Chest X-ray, PA view. Patient: 59 years old, sex F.
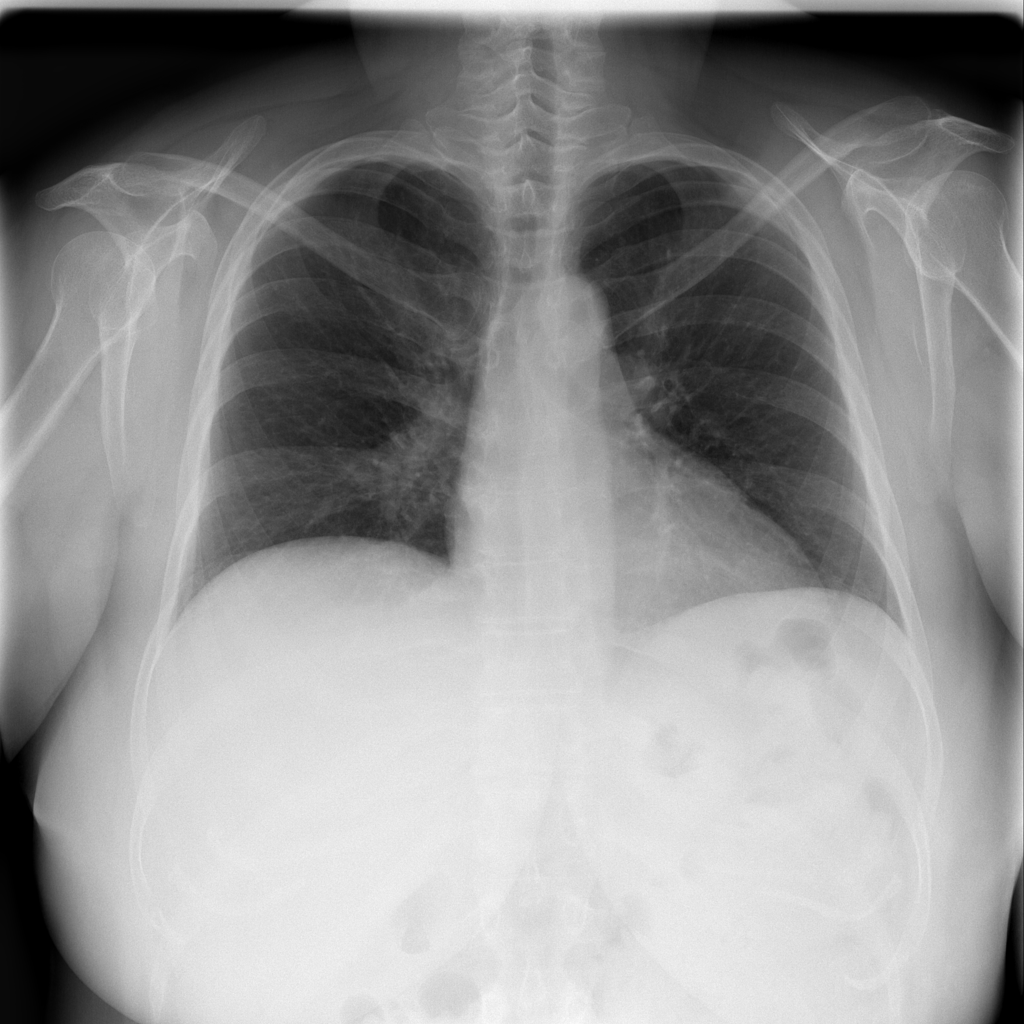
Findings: No Finding